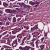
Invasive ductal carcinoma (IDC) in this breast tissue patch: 1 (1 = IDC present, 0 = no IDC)